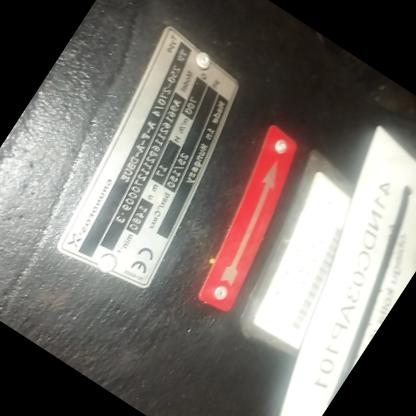
Klasa: tabliczka-znamionowa